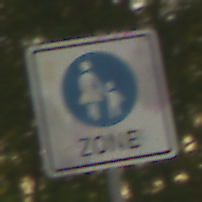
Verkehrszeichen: BeginnFussgaengerzone
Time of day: SunriseSunset
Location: Outdoor (RoadRail)
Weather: Clear
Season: NotSpecified
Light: Natural